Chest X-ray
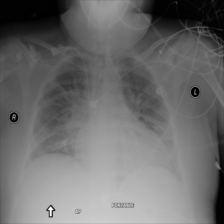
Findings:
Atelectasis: negative
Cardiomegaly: negative
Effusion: negative
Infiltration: negative
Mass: negative
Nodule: negative
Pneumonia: negative
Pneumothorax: negative
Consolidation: negative
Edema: negative
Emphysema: negative
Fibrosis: negative
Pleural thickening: negative
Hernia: negative